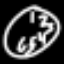
Label: clock